Question: I'm creating an HTML/CSS application, and I'm a bit stuck.
Let's say that I have 2 elements positioned next to eachother 'display: inline-block'
Every element has again a couple of elements which are placed next to eachother.
See the following illustration that tries to explain it:

So, the image below describes 3 different levels of elements:
- - -
In HTML, this could be constructed writting like the following:
'''
<ul id="holder">
<li>
<div>
<div class="col">Col 1</div>
<div class="col">Col 2</div>
</div>
</li>
<li>
<div class="col">Col 1</div>
<div class="col">Col 2</div>
</li>
</ul>
'''
The UL represents the red element, the LI represents the yellow elements and the DIV elements represents the green elements.
Now, let's say that our red element has a fixed width and I place the overflow on hidden. This means that when I resize the page, the elements on the right dissapear when they don't fit the page.
But here the problem arizes, when I do resize the window, and the window becomes too small to render everything, immediately, the latest LI element is not visible on the screen anymore.
Is there any CSS way to make sure that no the LI element are hidden but the DIV elements inside the LI? When both DIV elements are hidden, off course the LI element can be hidden aswell since it's empty?
If there's no CSS way to do this, anyone minds putting me in the right direction by using JavaScript or something else?
Here's a <URL> to explain it a bit more.
Kind regards
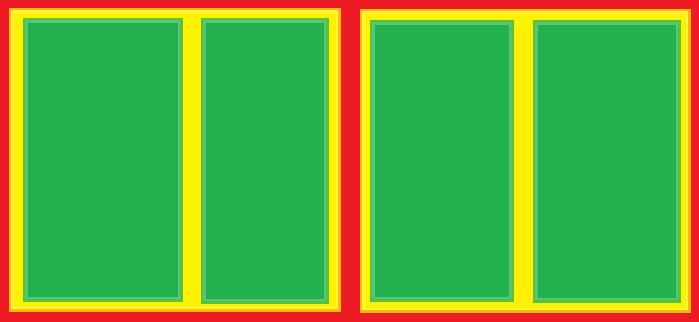
Answer: The 'li' disappears from view because it's in 'display: inline-block'.
As soon as the window isn't wide enough, it moves the first li.
You can see this happen if you release the '#holder''s height ('height:auto').
The solution is to add 'white-space : nowrap' to force the 'li' to stay in one line.
Updated fiddle :
<URL>